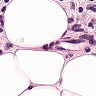
Metastatic tissue present: yes